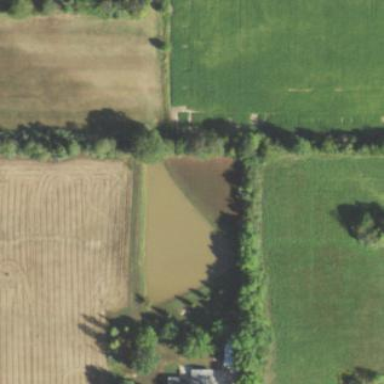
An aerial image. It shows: Pond surrounded by natural water.